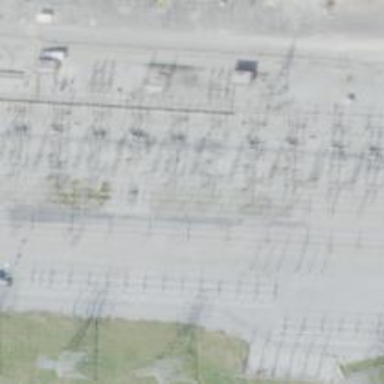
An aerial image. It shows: Switch for power supply.